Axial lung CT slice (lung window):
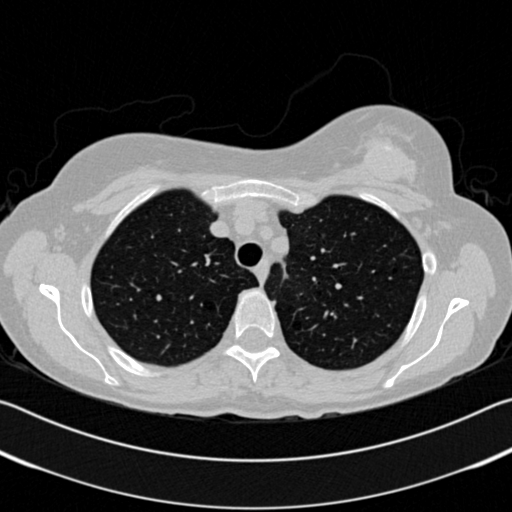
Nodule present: no